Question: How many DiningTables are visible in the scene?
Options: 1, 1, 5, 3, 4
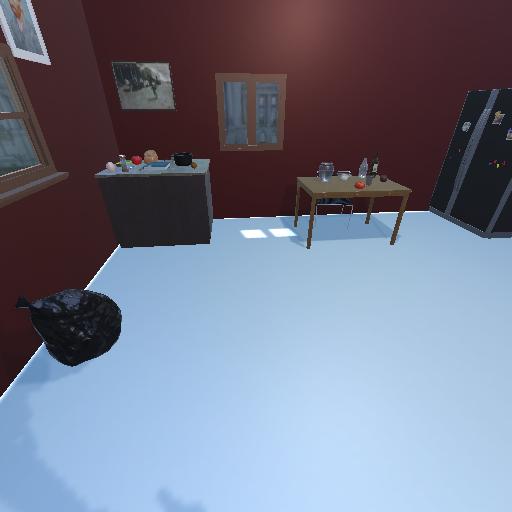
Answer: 1